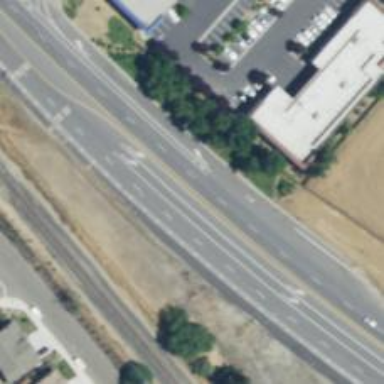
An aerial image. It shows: Asphalt road designated as trunk highway.